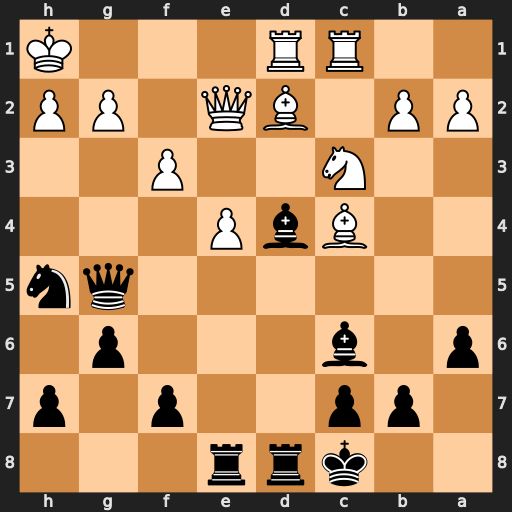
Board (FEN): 2krr3/1pp2p1p/p1b3p1/6qn/2BbP3/2N2P2/PP1BQ1PP/2RR3K
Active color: b
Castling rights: -
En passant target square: -
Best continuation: Ng3+ hxg3 Qh5#